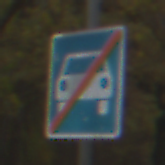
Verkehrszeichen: EndeKraftfahrstrasse
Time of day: Midday
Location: Outdoor (Nature)
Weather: Overcast
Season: Autumn
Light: Natural